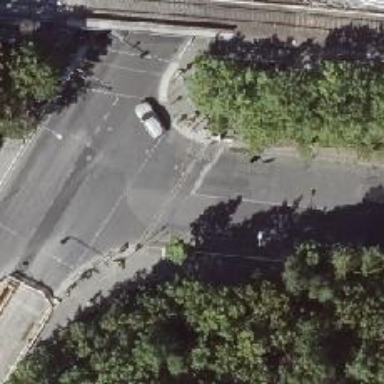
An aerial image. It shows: Road with traffic signals.